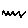
Label: zigzag